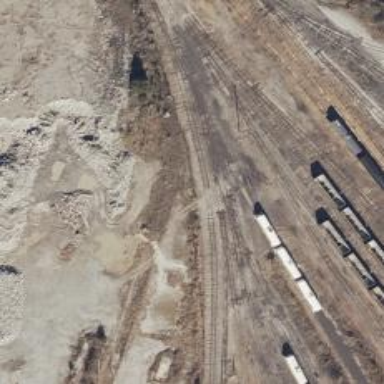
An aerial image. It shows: Disused railway spur.